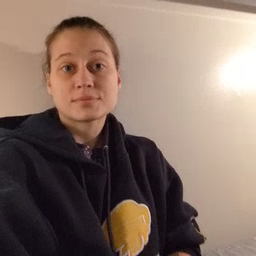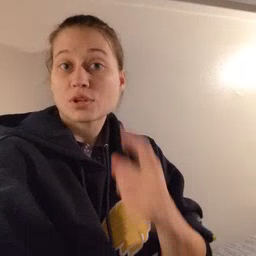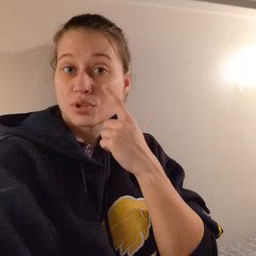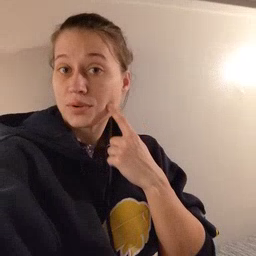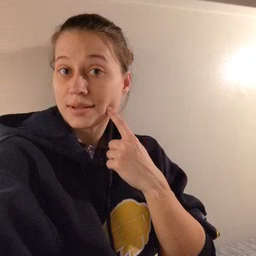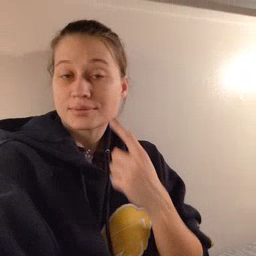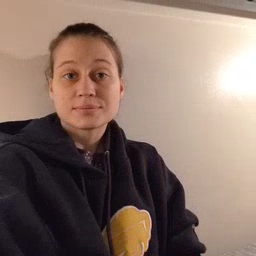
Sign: cry